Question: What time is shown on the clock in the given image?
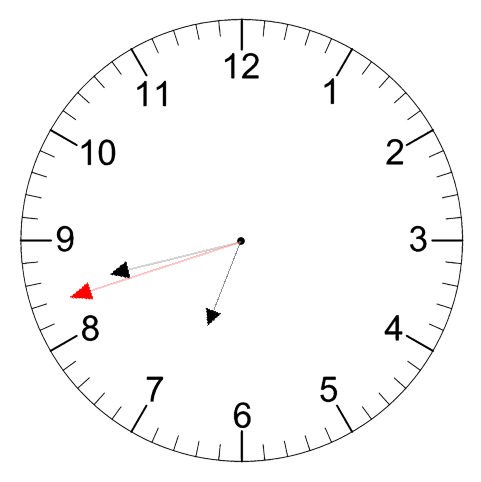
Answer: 06:42:42